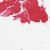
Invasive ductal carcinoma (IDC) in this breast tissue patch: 0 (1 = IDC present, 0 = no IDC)